This grayscale texture is a bearing vibration snapshot reshaped row-by-row into a square image. Based on the visible evidence, which condition applies: normal, inner_race, outer_race, ball?
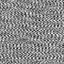
Answer: outer_race